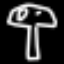
Label: mushroom